Interaction volume radius: 10 \u00c5
Interaction volume height: 10 \u00c5
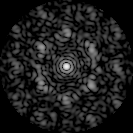
Disorder parameter: 0.6666